Field crop: tomato
Growth stage: 1
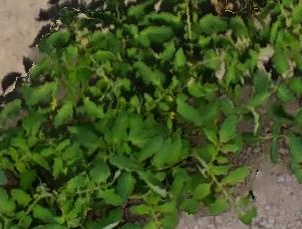
Species: tomato